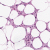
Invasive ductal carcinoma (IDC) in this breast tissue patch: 0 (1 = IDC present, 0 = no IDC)